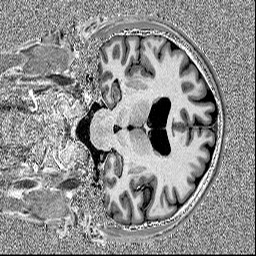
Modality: MP2RAGE
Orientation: coronal
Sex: male